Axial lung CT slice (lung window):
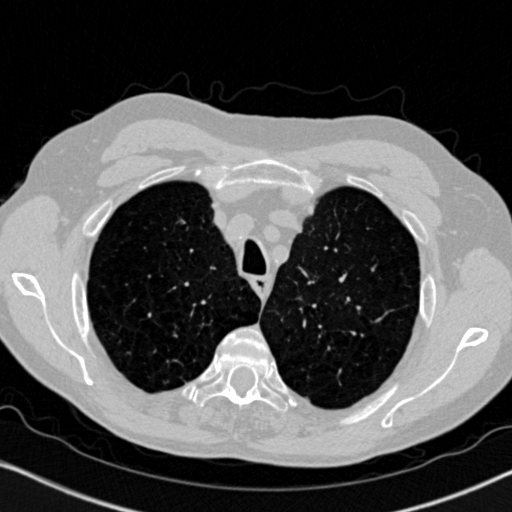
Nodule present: no